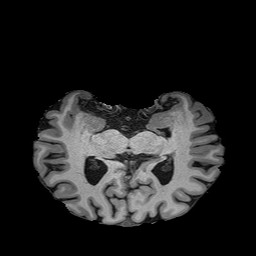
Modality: T1w
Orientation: coronal
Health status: healthy